Question: I'm stuck with my HTML/CSS code where I need to two divs (A, B) with background images in one absolutely positioned div (C).
Bering in mind that:
- - - 'position'-
Here is my fiddle where I managed to position the (A) div inside the (C) <URL> But no matter what I do, I can't accomplish the rest.
Here is how it should look like
HTML
'''
<div class="desk">
<div class="figure">
<div class="type sprites-sachy sprite-WKing"></div>
<div class="special sprites-sachy sprite-halo"></div>
</div>
</div>
'''
CSS
'''
.desk { /* this class must not be touched */
position: absolute;
top: 129px;
left: 202px;
border: 1px solid #FF0000;
width: 65px;
height: 65px;
padding: 0;
float: left;
}
.figure {
bottom: 0;
left: 50%;
position: absolute;
}
.type {
margin-left:-50%;
z-index:2;
}
.special {
border: 1px solid #008000;
z-index:1;
/* display:none; uncomment this to see .figurka centered how it is supposed to */
}
'''
---
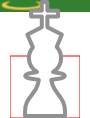
Answer: When you use 'display: none' or 'position: absolute', '.special' is taken out of the flow and '.type' is centered properly.
To center '.special' horizontally as well, you can use a technique from <URL>: move it to the top and half the width to the left
'''
.special {
position: absolute;
top: 0;
transform: translate(-50%, 0);
}
'''
The only item left is moving '.special' behind '.type' with 'z-index: -1'.
See full <URL>
Since you know that the width of '.sprite-halo' is '78px', you can always use pixel values, of course
'''
.special {
position: absolute;
top: 0;
left: -39px;
}
'''
See also @Bipin Kumar Pal's answer.
<URL>